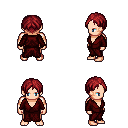
a pixel art fantasy rpg character, male body template, human, light skin, red robe, white pants, brunette parted hairstyle, four views (front, back, left, right), 2x2 character sprite sheet, small pixel art, hard edges, no anti-aliasing